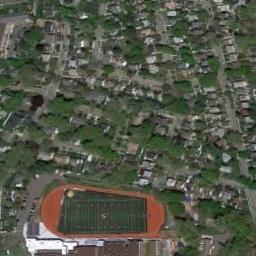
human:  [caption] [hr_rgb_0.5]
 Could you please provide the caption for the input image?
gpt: The ground track field with a gridiron is surrounded by lots of trees and houses arranged neatly .

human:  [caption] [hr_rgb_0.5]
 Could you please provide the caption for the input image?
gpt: A track and field is built in the middle of a residential area, Surrounded by a lot of vegetation .

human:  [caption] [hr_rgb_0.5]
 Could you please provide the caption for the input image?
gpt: There is a straight road beside the track and field .

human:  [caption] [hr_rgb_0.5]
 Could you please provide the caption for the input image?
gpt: There are many buildings around the ground track field with a red track .

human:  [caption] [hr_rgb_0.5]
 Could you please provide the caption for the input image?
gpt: There are lots of buildings beside the ground track field .